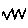
Label: zigzag